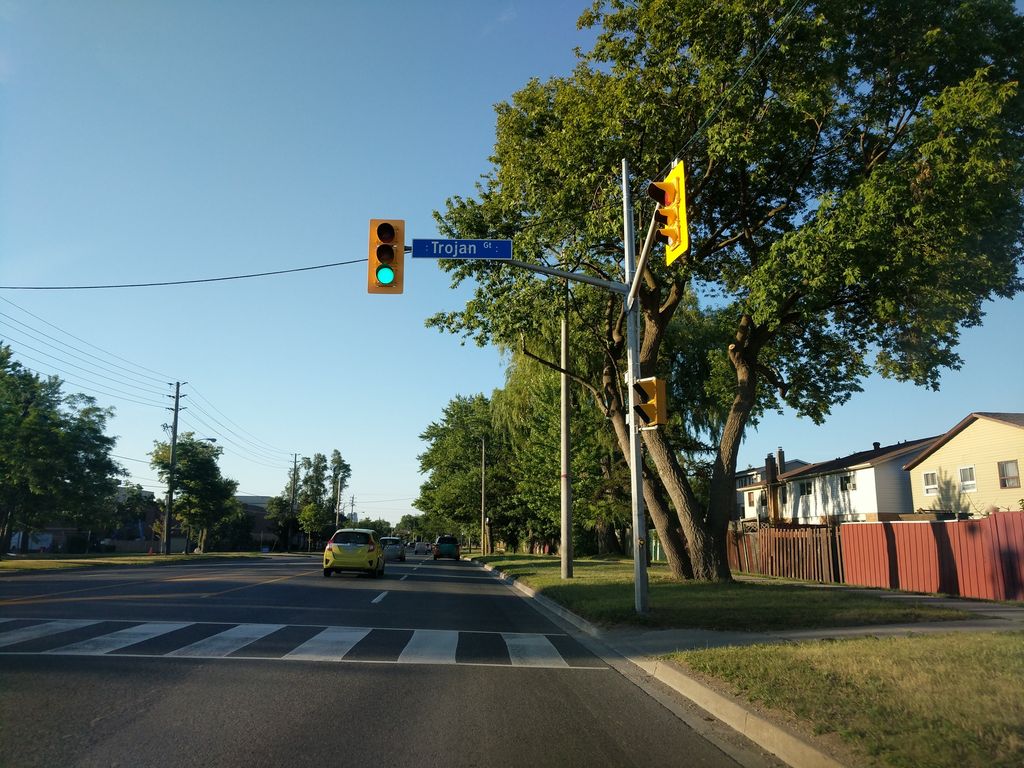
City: toronto